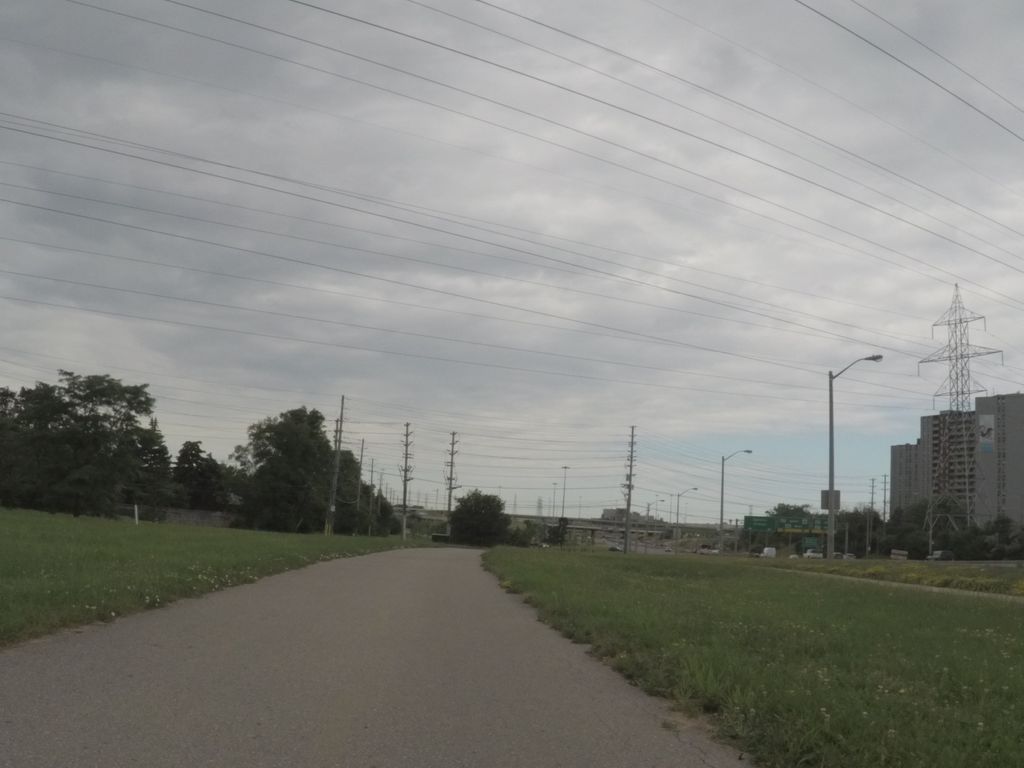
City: toronto